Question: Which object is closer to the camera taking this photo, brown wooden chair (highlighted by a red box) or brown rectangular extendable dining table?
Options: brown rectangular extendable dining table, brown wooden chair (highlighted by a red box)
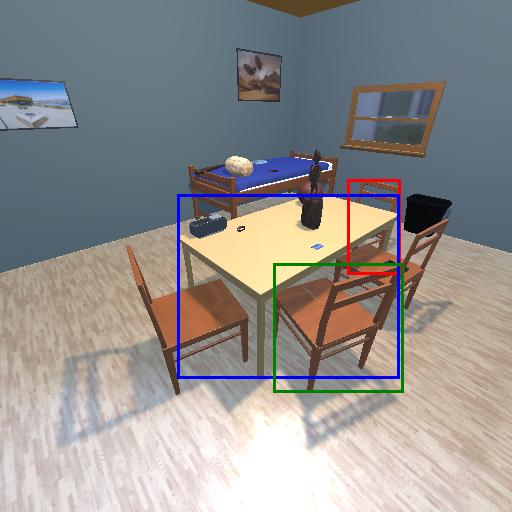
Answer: brown rectangular extendable dining table